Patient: sex F, age 36
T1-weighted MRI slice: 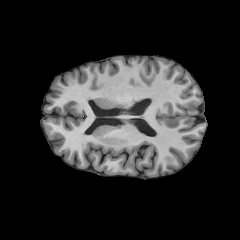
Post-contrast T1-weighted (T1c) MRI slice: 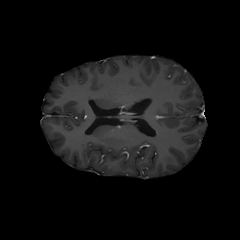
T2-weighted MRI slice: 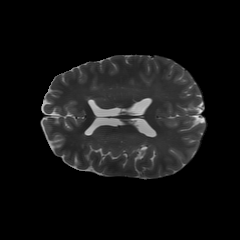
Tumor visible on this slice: no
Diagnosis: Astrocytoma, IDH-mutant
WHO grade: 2